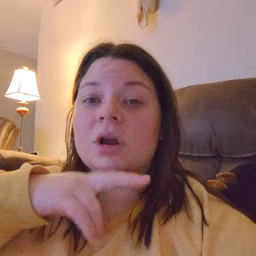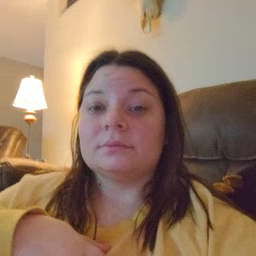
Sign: frog